Field crop: maize
Growth stage: 2
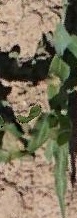
Species: maize